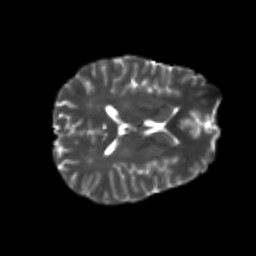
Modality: T2w
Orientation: axial
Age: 20
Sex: male
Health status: healthy
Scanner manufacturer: philips
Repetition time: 7.387 s
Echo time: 0.08599 s